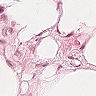
Metastatic tissue present: no